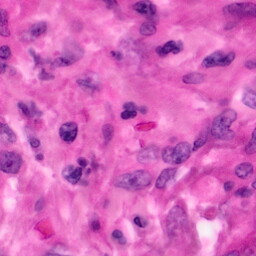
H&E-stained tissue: Pancreatic